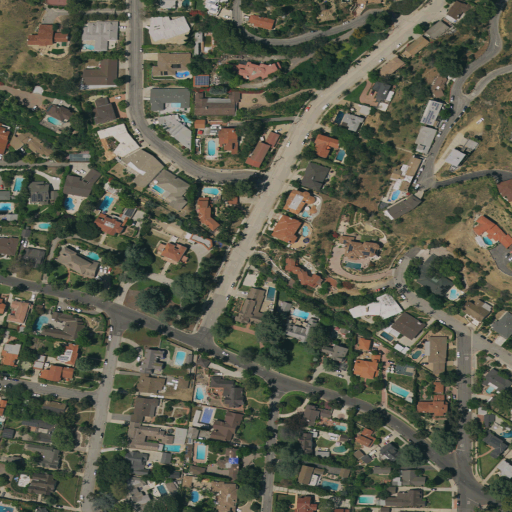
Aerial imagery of valley in California named Hillcrest Canyon containing low intensity development, medium intensity development, open development, and shrub